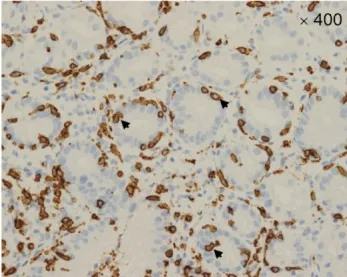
Microscopic image (400x) of the immunohistochemically stained gastric mucosa (B) showing CD8+ T cell infiltrates:arrowheads.
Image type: pathology (immunostaining)